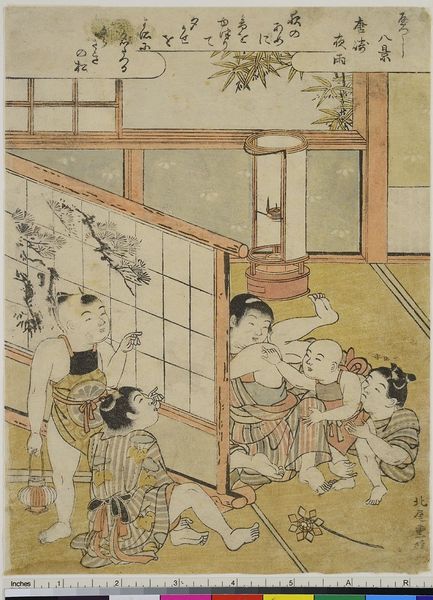
Titel: Spielende Kinder, aus der Serie: Yatsushi Hakkei
Künstler: Kitao Shigemasa
Standort: Hamburg
Institution: Museum für Kunst und Gewerbe Hamburg
Schlagwörter: fuß, weiß, gelb, menschen, äste, grau, laterne, raum, schwarz, zimmer, schirm, muster, wand, innenraum, zweige, kind, pflanze, kinder, holzschnitt, zeigefinger, floral, paravent, japanisch, druckgraphik, druckgrafik, chinesisch, bambus, zeit, lineal, farbholzschnitt, maß, wandschirm, kinderbild, edo, reproduktionen, kinderdarstellung, druckerzeugnisse, kinderspiele, blumerosa